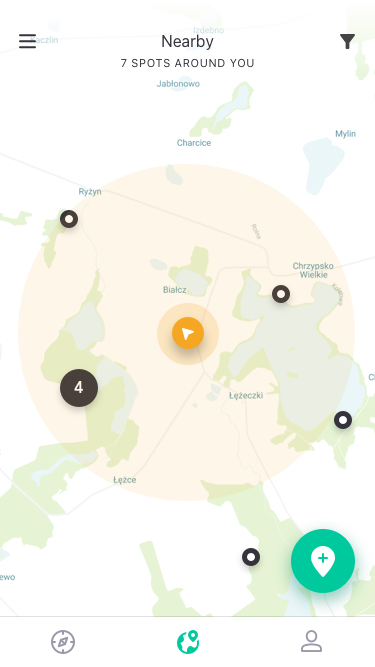
Text in this UI design:
4
7 spots around you